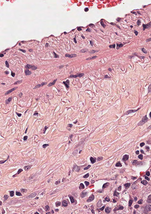
Tumor epithelial tissue: no
Tumor-associated stroma tissue: yes
Normal tissue: no